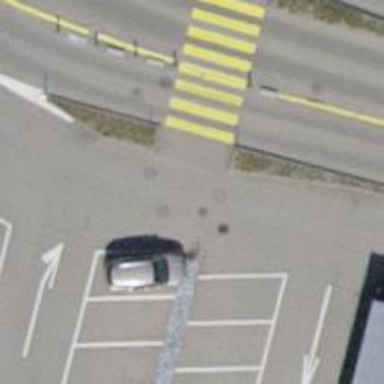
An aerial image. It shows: Kerb barrier.